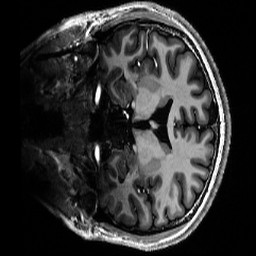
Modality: T1w
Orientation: coronal
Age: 24
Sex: male
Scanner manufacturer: siemens
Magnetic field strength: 6.98 T
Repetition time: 6 s
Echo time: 0.00299 s